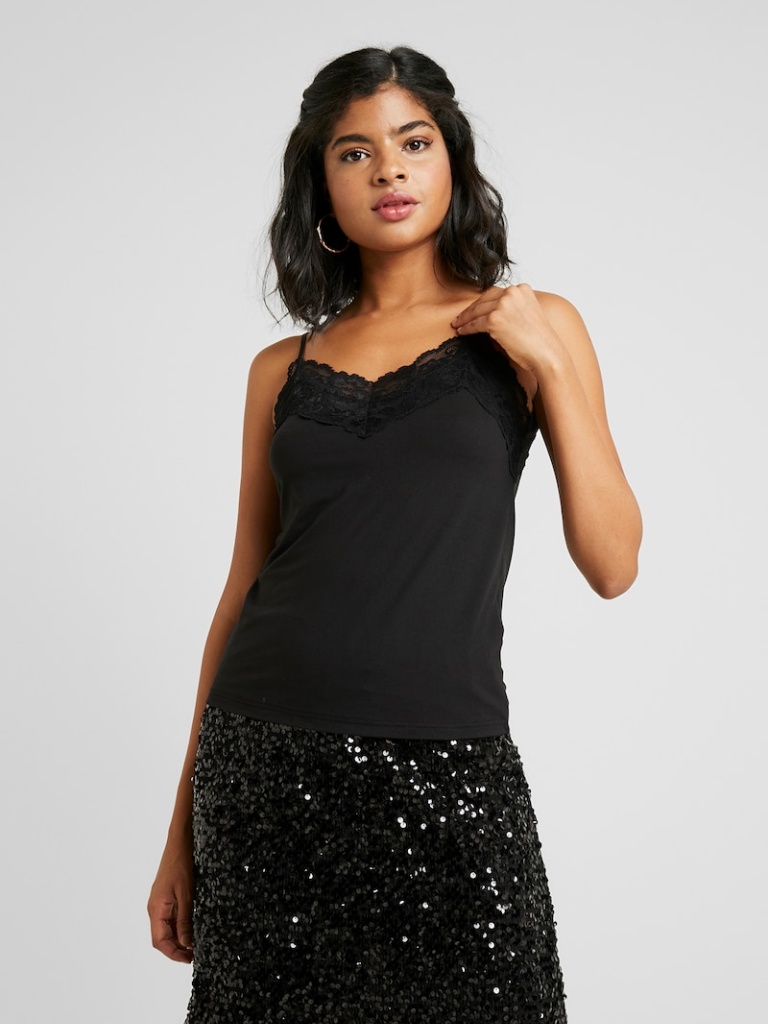
lace tight sleeveless hip length Untucked v-neck camisole